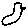
Label: bird